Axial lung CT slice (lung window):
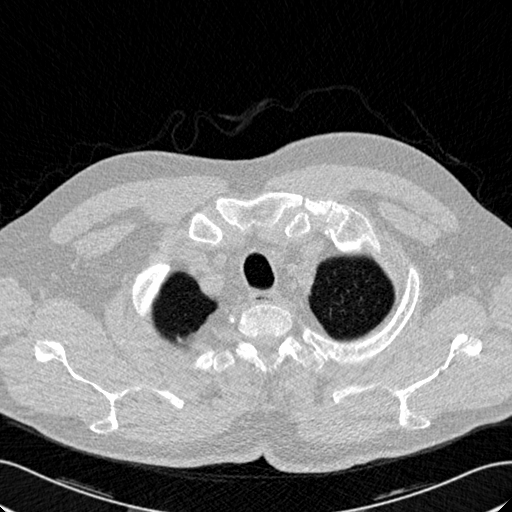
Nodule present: no